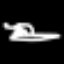
Label: frog